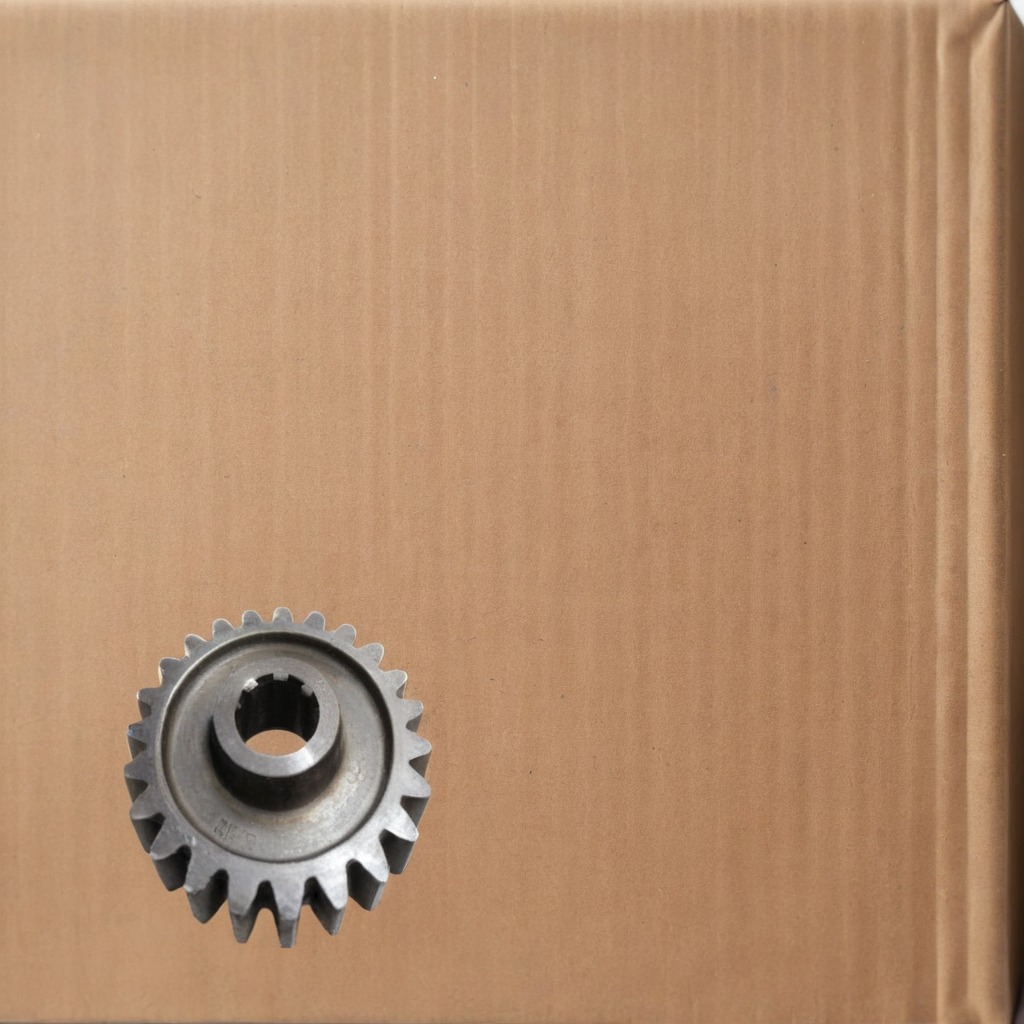
A steel gear with teeth is lying on the cardboard box surface in an outdoor workshop during daytime bright natural light soft shadows slightly creased but